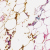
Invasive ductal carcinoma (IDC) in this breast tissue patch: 0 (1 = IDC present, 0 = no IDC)